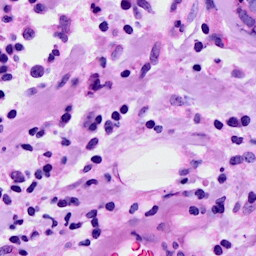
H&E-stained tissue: Breast